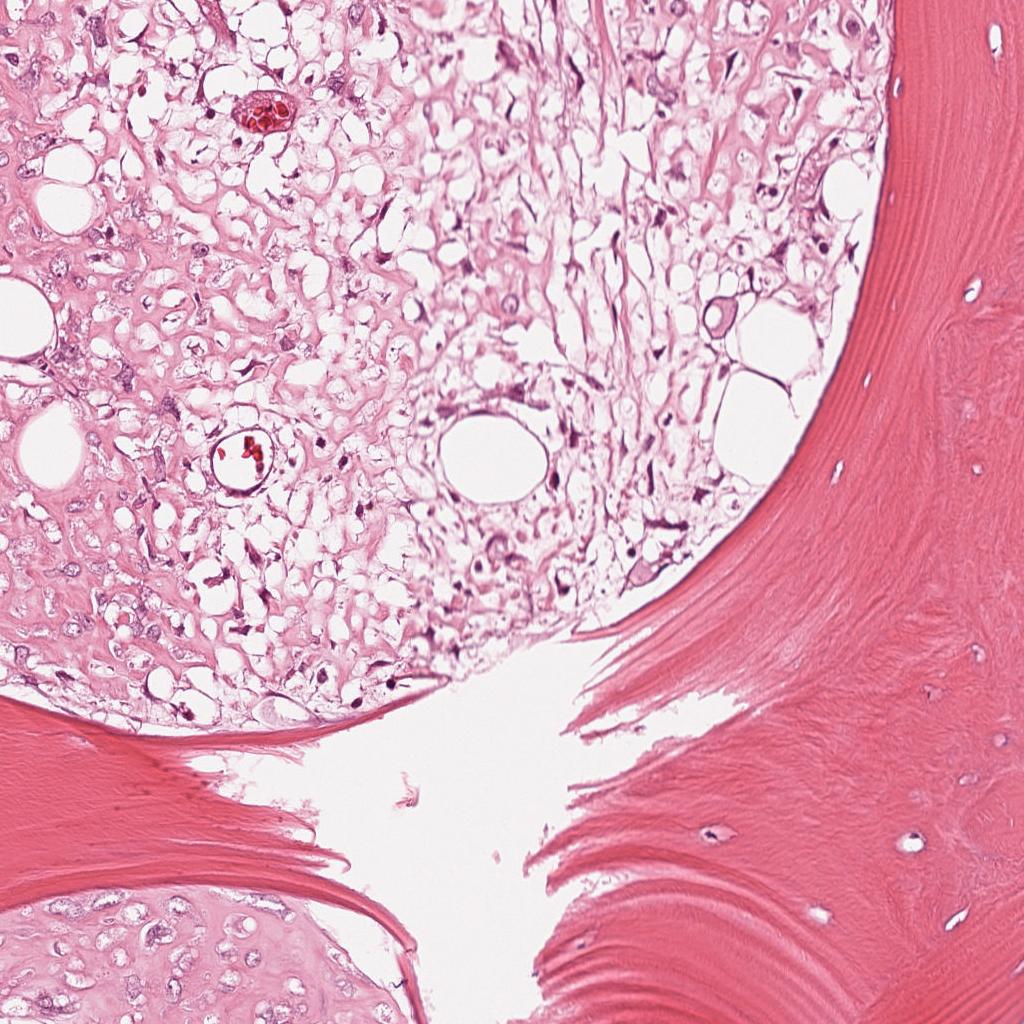
Label: Viable